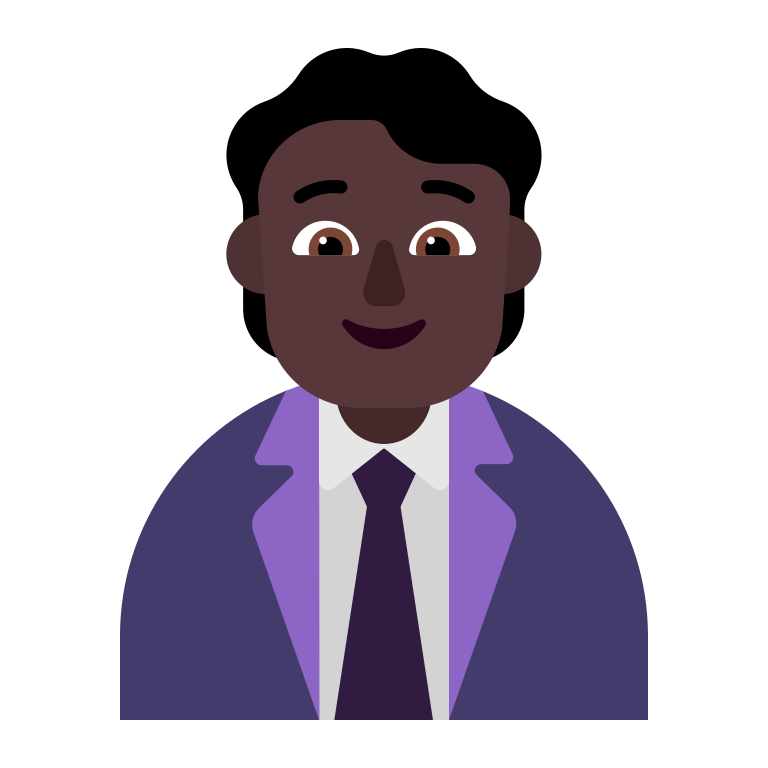
office worker flat dark